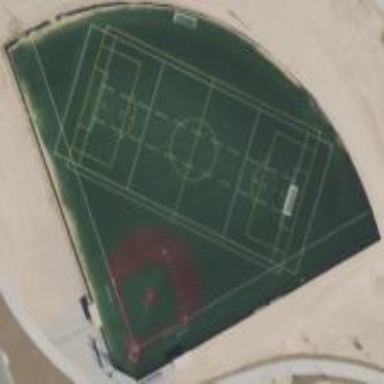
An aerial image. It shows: Pitch designed for baseball and soccer games.